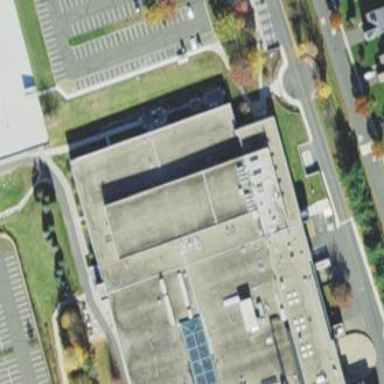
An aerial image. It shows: Part of building.